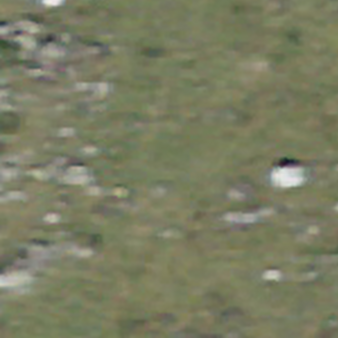
Label: other